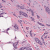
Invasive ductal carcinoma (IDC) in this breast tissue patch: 1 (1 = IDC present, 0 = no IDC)